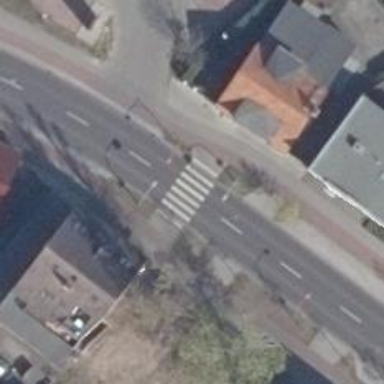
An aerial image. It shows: Zebra crossing on the road.